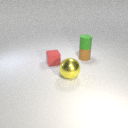
large yellow metal sphere to the left of small brown rubber cylinder